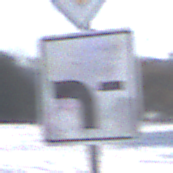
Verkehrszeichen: VerlaufVorfahrtsstrasse6
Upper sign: Vorfahrtsstrasse
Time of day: MorningAfternoon
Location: Outdoor (Nature)
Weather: PartlyCloudy
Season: Winter
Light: Natural